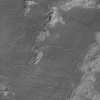
Atmospheric dust classification: not_dusty